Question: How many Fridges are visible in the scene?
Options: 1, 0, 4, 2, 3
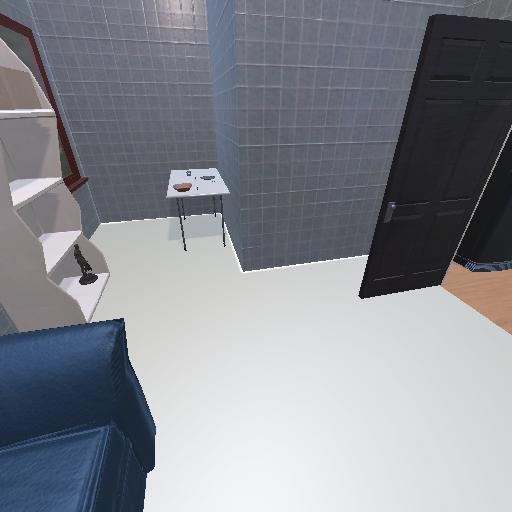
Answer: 1